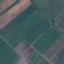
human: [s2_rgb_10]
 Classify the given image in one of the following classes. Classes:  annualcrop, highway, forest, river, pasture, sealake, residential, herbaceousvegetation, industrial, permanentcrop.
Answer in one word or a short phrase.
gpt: Pasture